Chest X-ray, AP view. Patient: 32 years old, sex F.
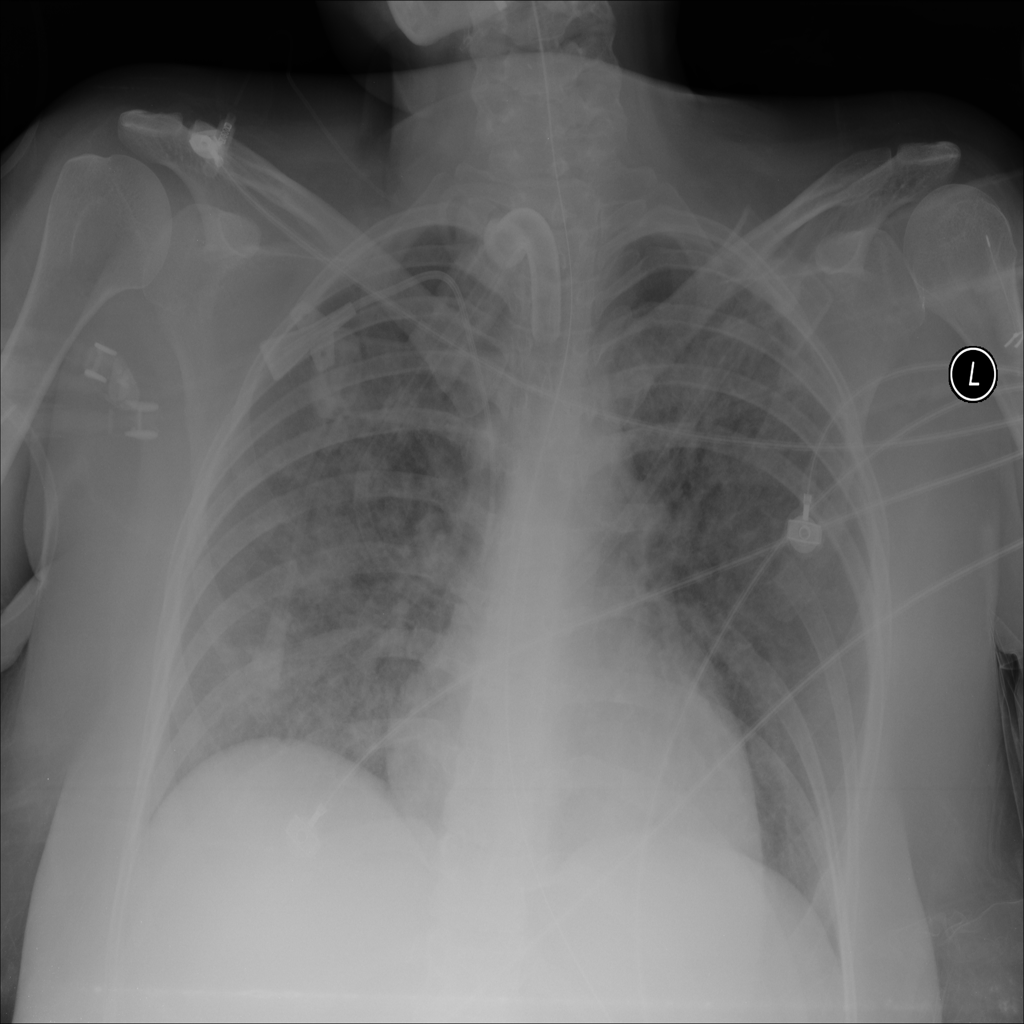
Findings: Consolidation, Edema, Nodule